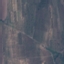
Land use / land cover class: PermanentCrop